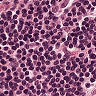
Metastatic tissue present: no